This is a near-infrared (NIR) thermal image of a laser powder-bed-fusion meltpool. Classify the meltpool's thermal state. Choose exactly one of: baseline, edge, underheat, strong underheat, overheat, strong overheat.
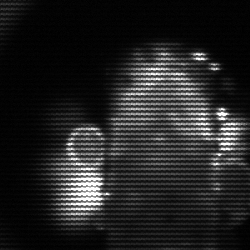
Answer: strong underheat